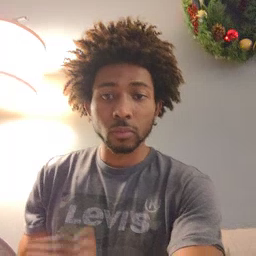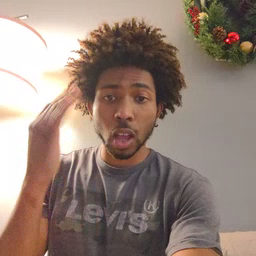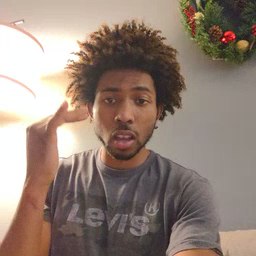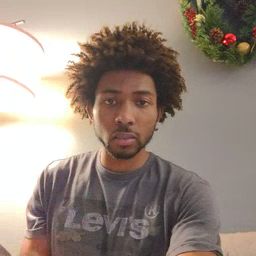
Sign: why